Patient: sex F, age 43
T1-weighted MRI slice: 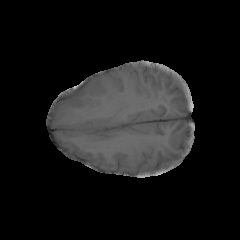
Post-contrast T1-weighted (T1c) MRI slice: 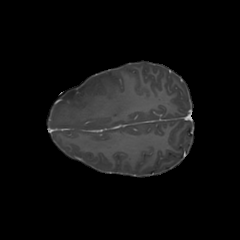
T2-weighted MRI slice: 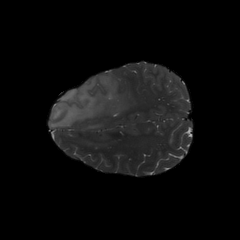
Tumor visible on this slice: yes
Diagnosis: Astrocytoma, IDH-mutant
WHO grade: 3